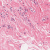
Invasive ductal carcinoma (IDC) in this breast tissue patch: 0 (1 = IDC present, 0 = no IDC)